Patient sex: F
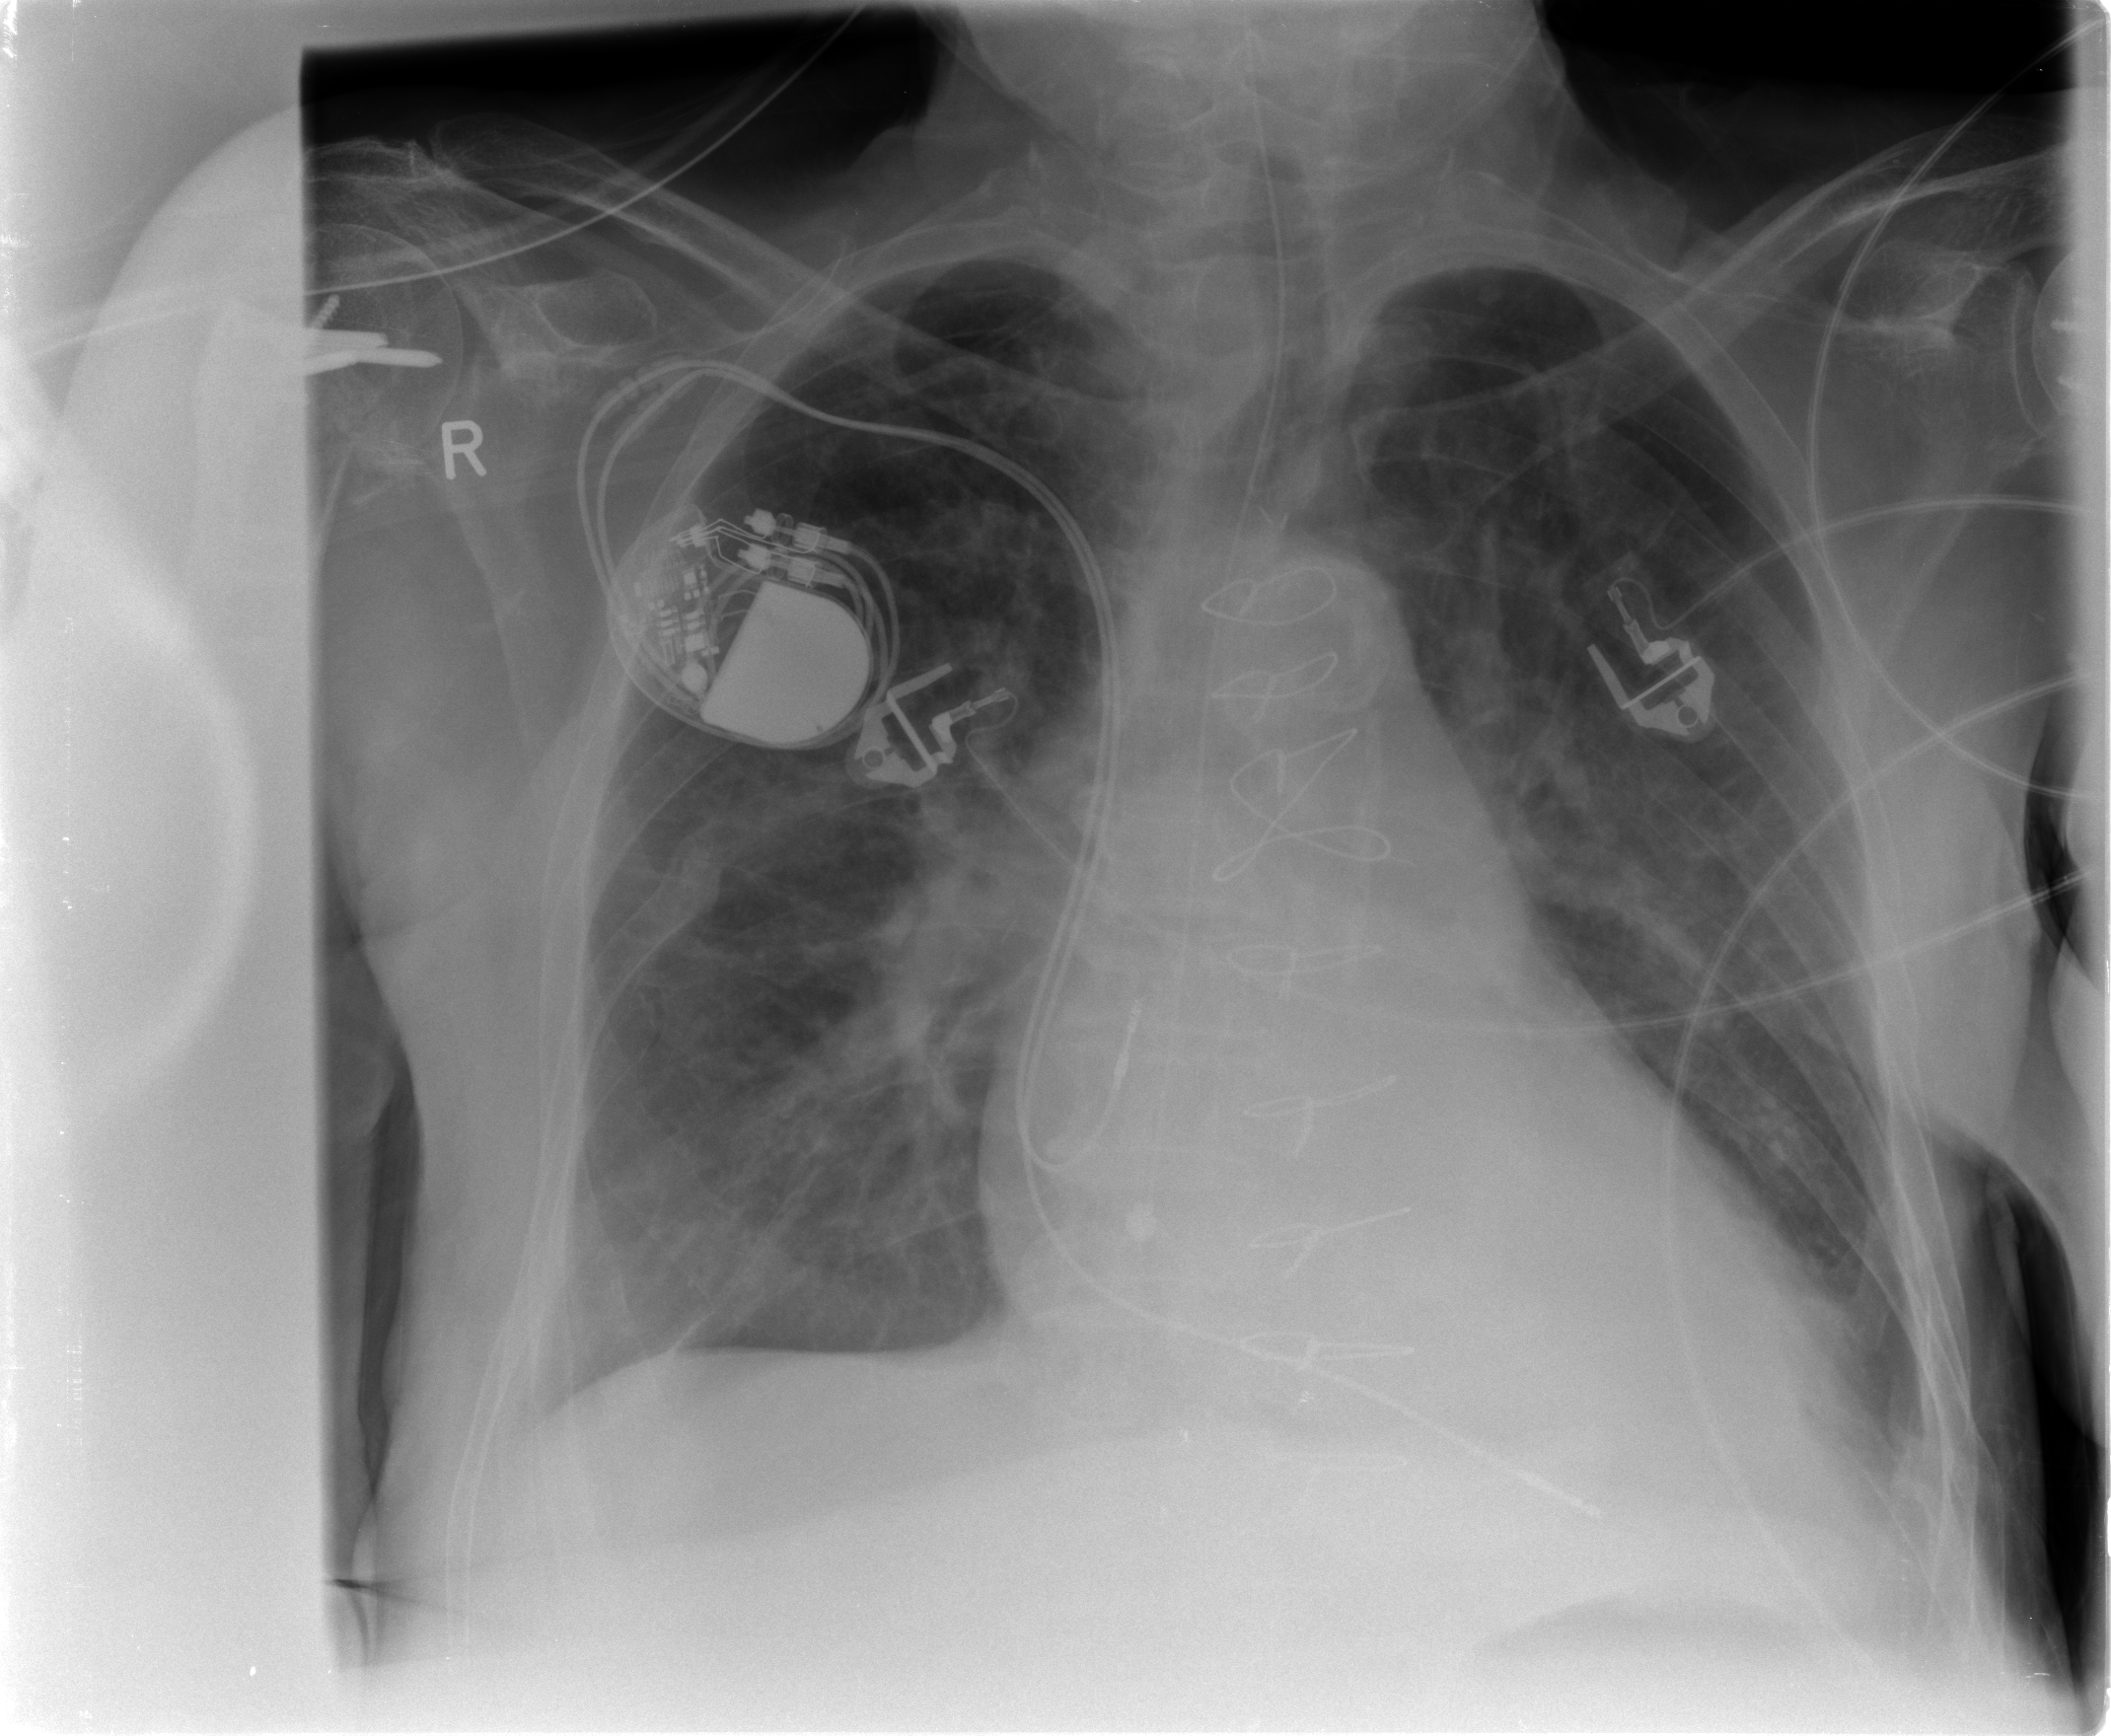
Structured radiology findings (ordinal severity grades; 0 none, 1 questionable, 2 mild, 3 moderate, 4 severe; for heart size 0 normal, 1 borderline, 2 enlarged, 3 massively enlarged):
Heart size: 2
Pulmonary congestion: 2
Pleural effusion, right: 0
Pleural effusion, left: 2
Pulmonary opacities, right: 2
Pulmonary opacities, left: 3
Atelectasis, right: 2
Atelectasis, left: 2